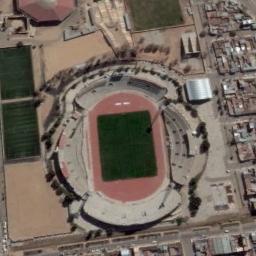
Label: stadium